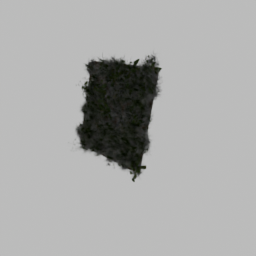
Label: nature